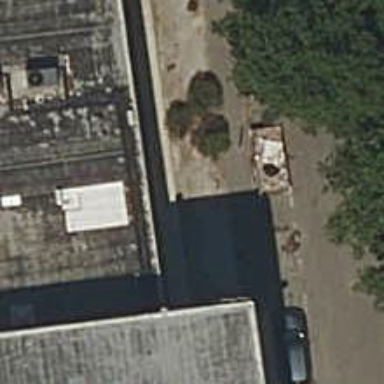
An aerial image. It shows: Motorcycle parking facility.